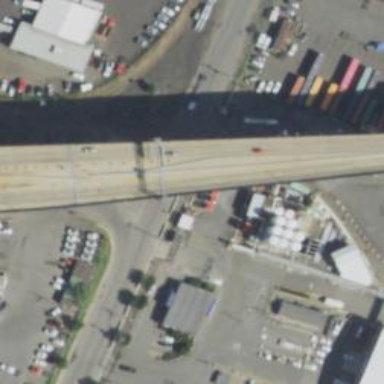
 known as Urban Freeway/Expressway (HFCS)."